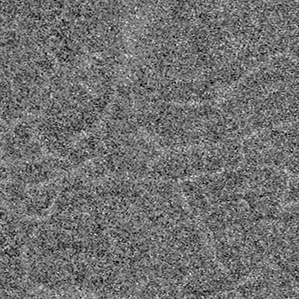
Label: frost